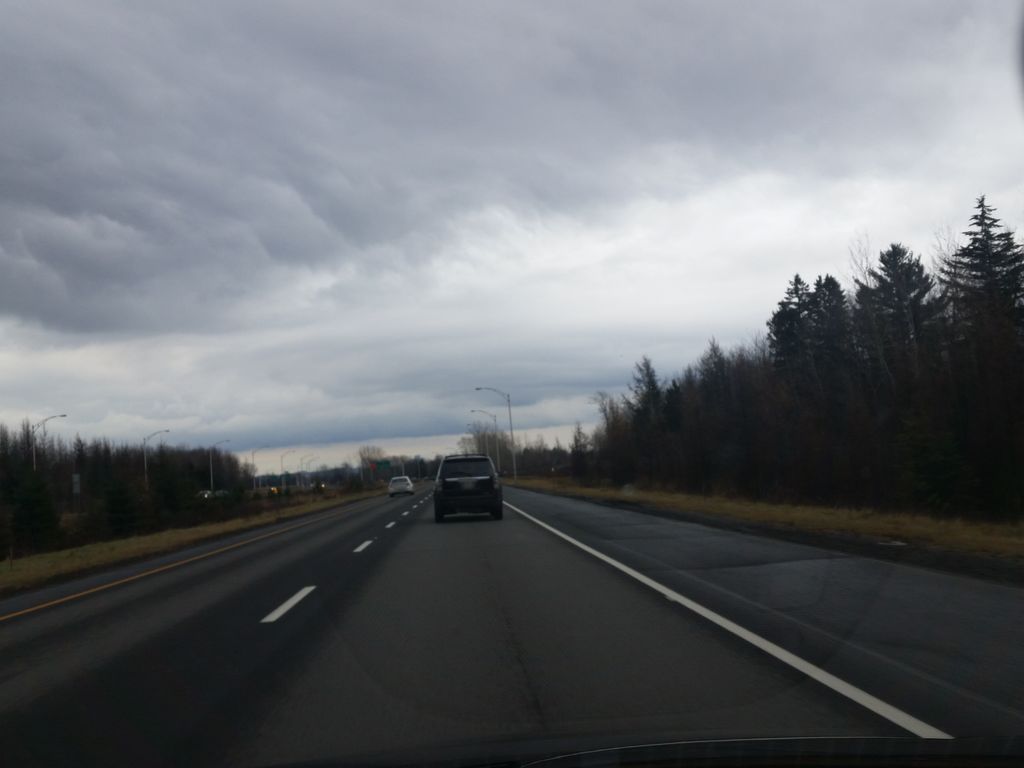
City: quebec_city